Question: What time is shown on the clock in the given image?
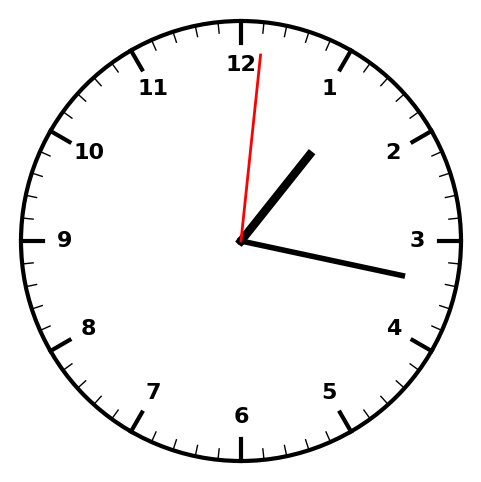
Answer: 01:17:01